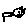
Label: cat